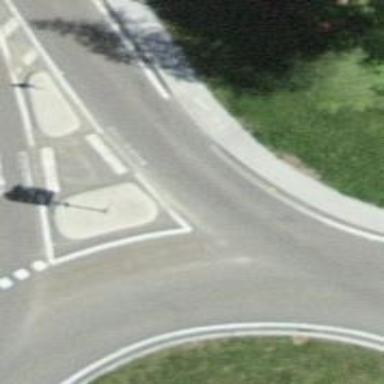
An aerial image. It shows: Marked crossing on the road.